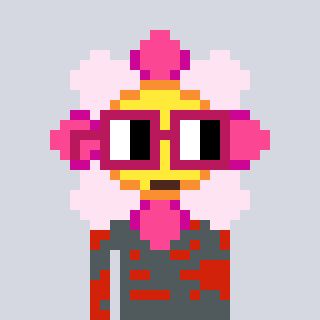
a pixel art character with square dark red glasses, a flower-shaped head and a red-colored body on a cool background